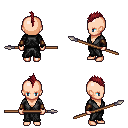
a pixel art fantasy rpg character, female body template, human, light skin, gray robe, magenta pants, brunette mohawk hairstyle, leather bracers, spear, four views (front, back, left, right), 2x2 character sprite sheet, small pixel art, hard edges, no anti-aliasing